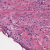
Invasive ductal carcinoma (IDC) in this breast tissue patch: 1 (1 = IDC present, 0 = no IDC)